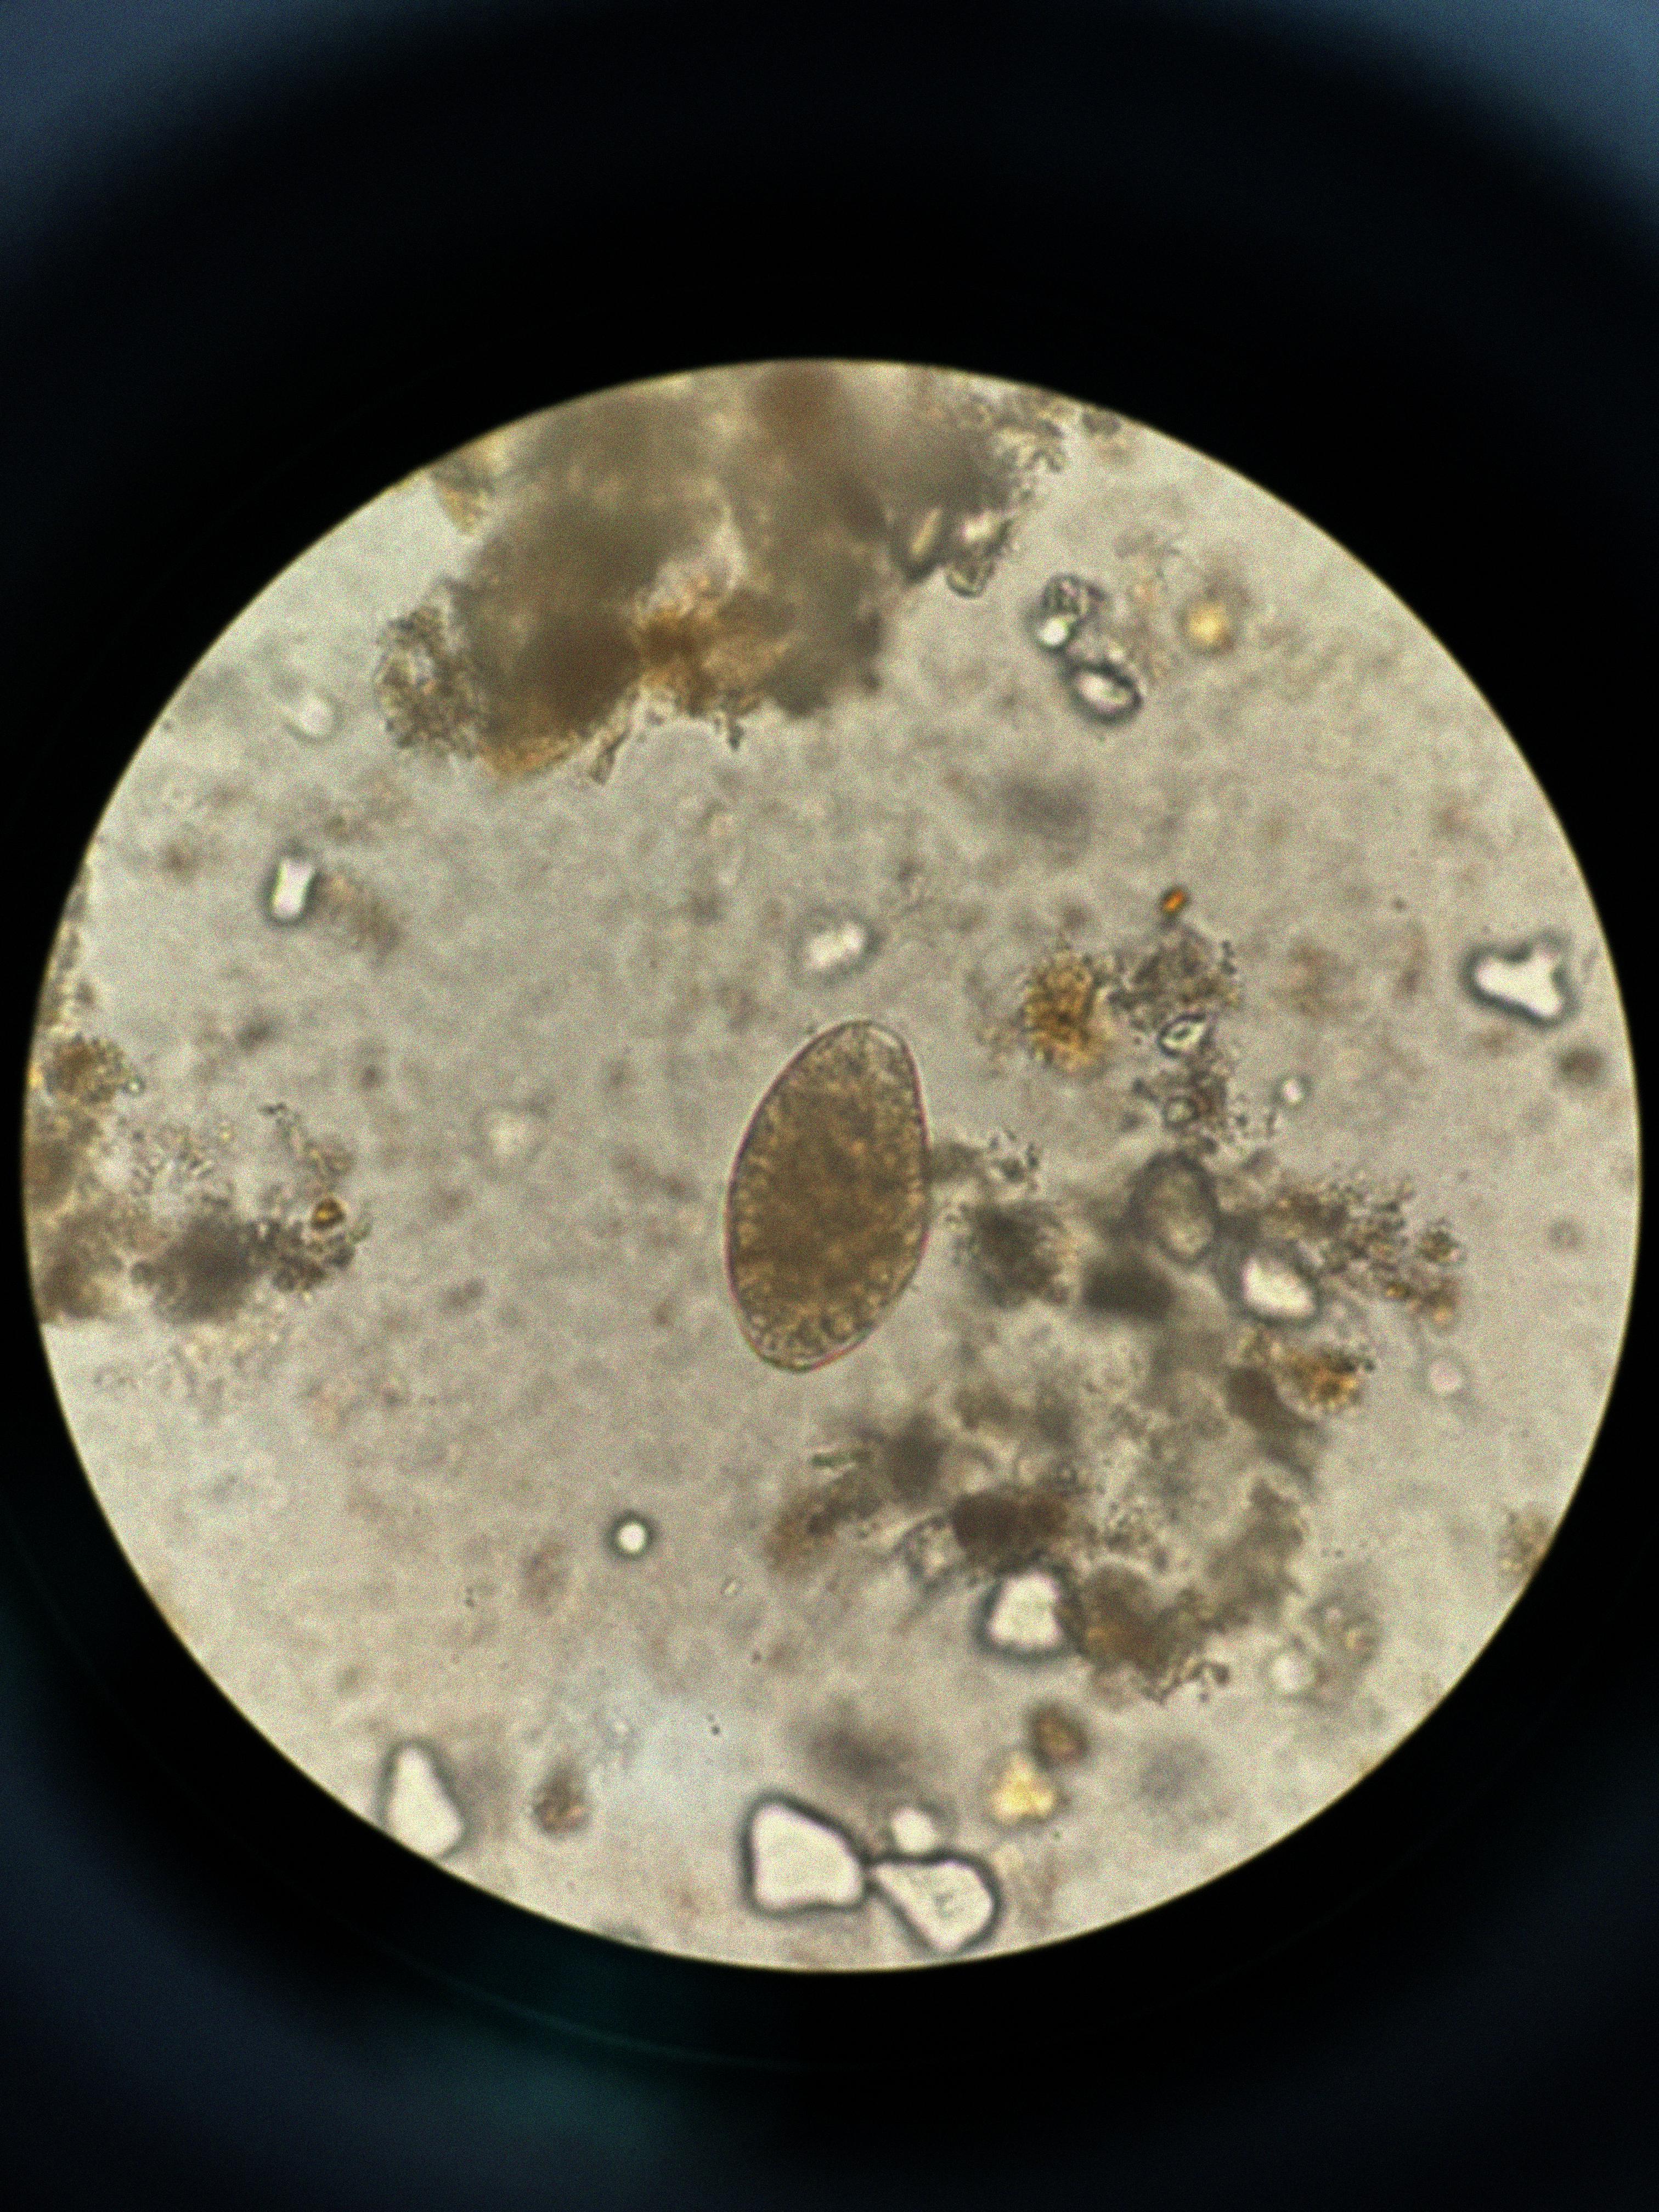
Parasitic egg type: Fasciolopsis buski